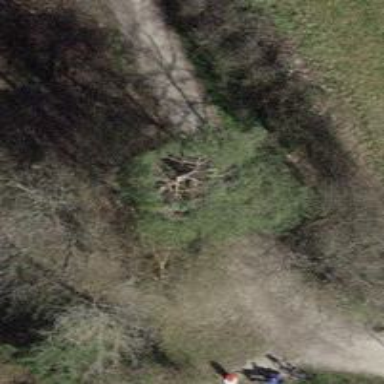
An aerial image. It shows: Wayside cross with historic significance.